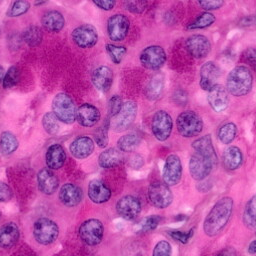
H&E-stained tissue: Pancreatic